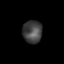
Tissue: lung
Cell type: Epithelial cells
Senescence score: 0.1826
Nuclear area (px): 433
Mean DAPI intensity: 66.383